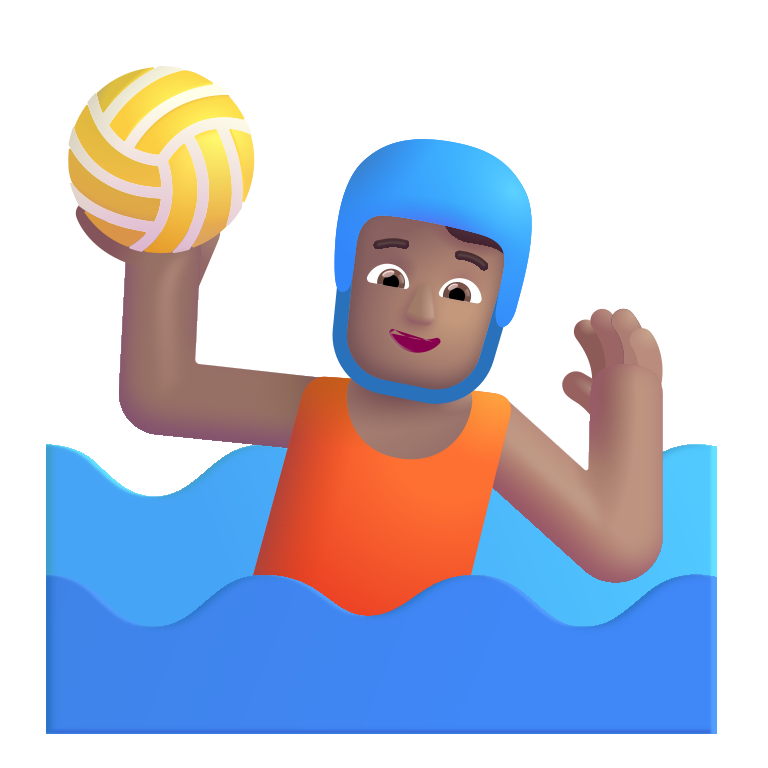
person playing water polo color